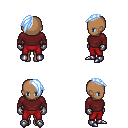
a pixel art fantasy rpg character, female body template, human, dark skin, maroon long-sleeve shirt, red pants, white cyan long mohawk hairstyle, metal gloves, metal boots, four views (front, back, left, right), 2x2 character sprite sheet, small pixel art, hard edges, no anti-aliasing